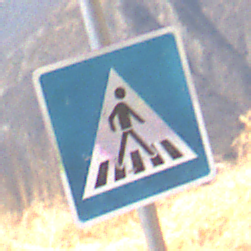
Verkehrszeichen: FussgaengerueberwegLinks
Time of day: Midday
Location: Outdoor (Nature)
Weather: Clear
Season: NotSpecified
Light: Natural